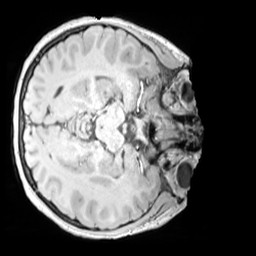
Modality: MP2RAGE
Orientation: axial
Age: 10
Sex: female
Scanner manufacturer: siemens
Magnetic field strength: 3 T
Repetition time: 4 s
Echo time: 0.00303 s